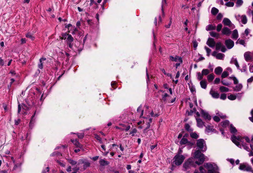
Tumor epithelial tissue: yes
Tumor-associated stroma tissue: yes
Normal tissue: no